Chest X-ray:
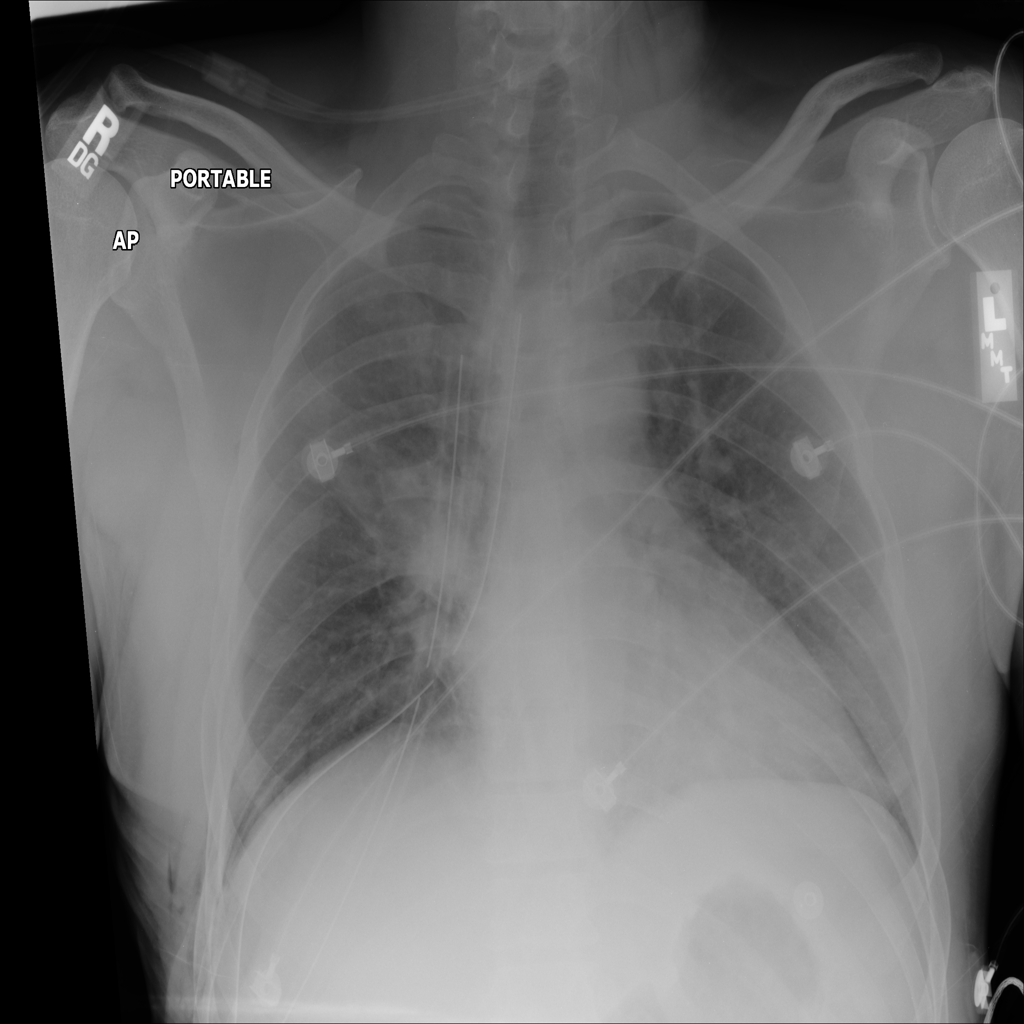
Findings: Consolidation
No abnormal finding: no